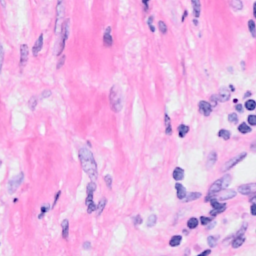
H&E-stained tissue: Breast